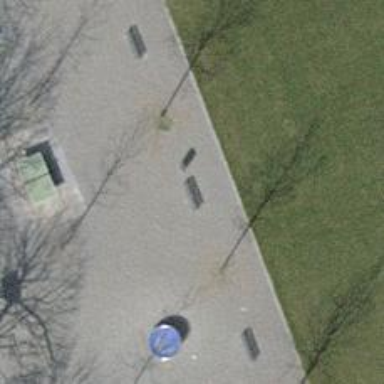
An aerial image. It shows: Black bench.